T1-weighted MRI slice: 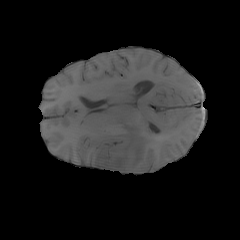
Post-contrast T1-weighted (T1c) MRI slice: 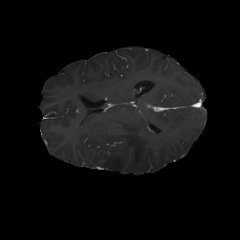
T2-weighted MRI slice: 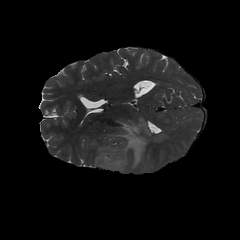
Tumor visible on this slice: yes